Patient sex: F
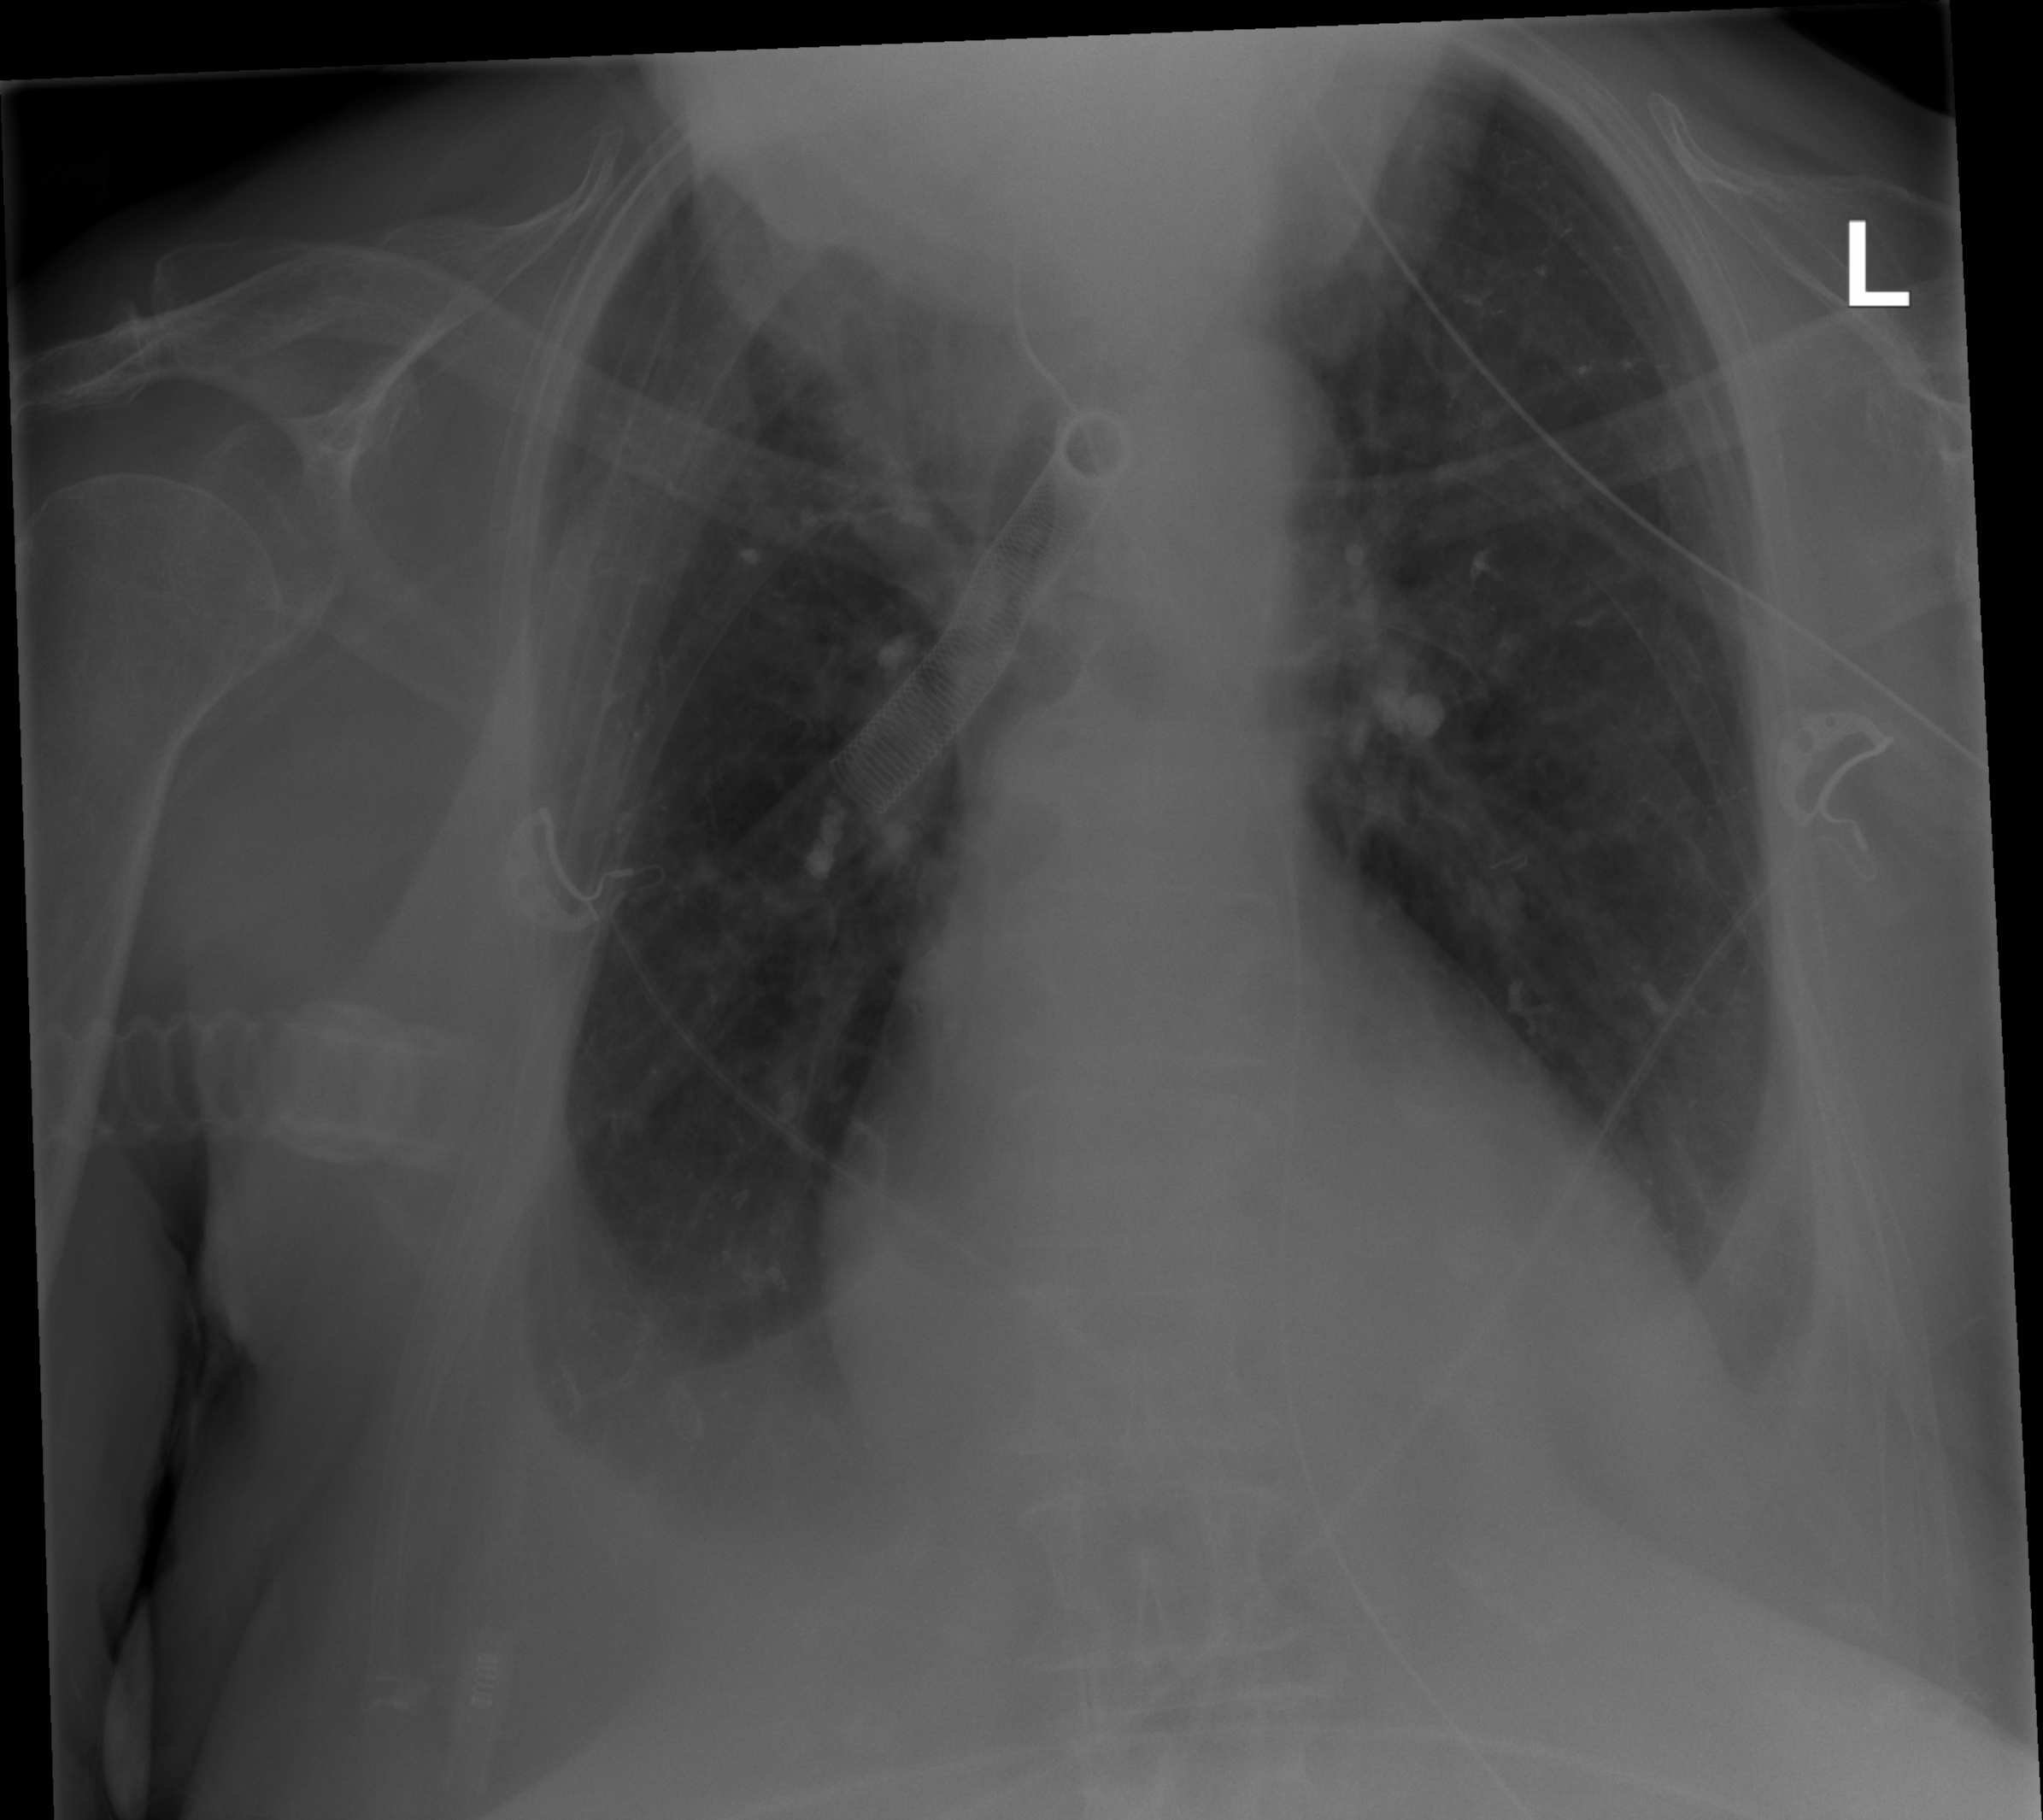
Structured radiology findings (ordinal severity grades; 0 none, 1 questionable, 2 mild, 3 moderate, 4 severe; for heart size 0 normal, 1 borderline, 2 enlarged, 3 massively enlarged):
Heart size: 2
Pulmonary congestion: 0
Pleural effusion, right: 2
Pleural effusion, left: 2
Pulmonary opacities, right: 0
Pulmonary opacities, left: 0
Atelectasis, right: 1
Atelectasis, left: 1